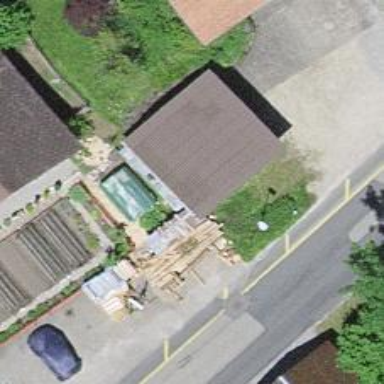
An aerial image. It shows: View of roof of building.